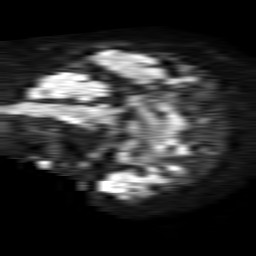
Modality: TRACE
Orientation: sagittal
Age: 70
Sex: female
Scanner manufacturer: philips
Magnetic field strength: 1.5 T
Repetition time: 4.6 s
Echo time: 0.09059 s